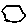
Label: hexagon